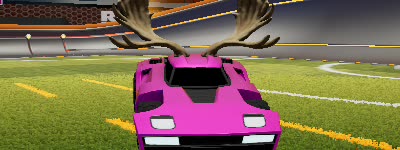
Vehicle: breakout